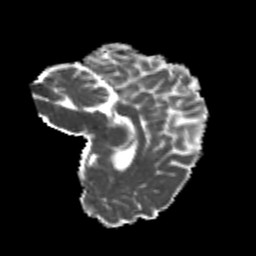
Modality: MD
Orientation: sagittal
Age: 20
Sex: female
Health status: healthy
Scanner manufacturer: philips
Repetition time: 7.39 s
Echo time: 0.08599 s